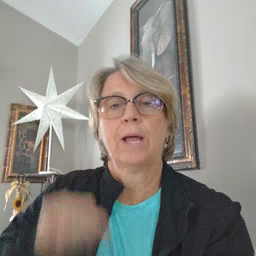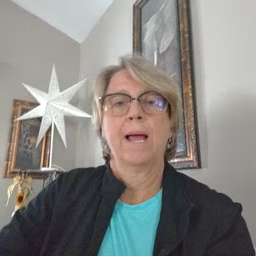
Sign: jacket